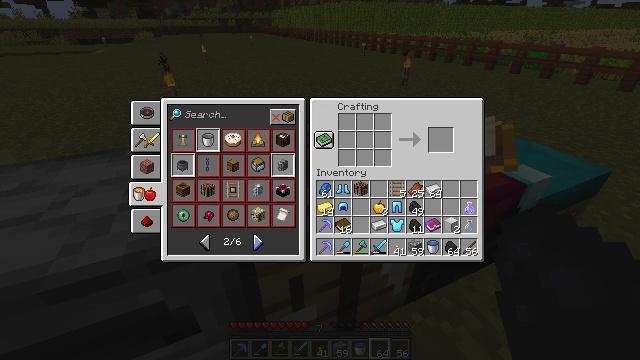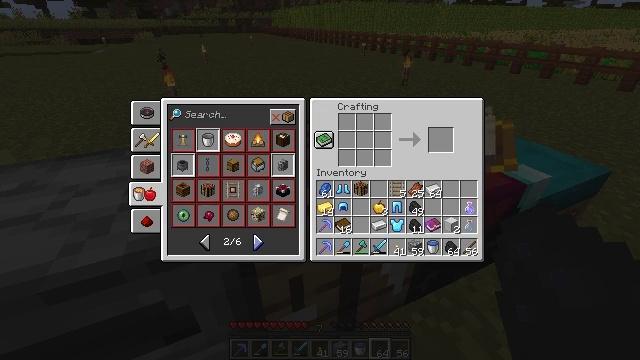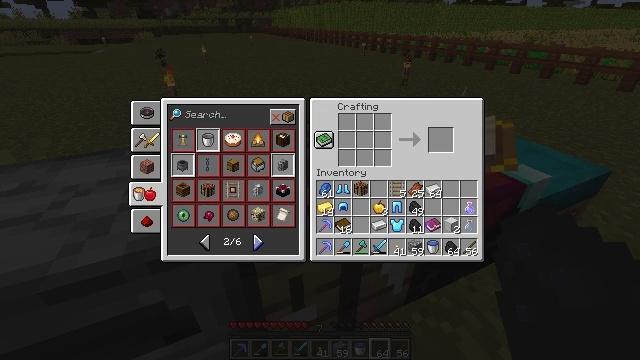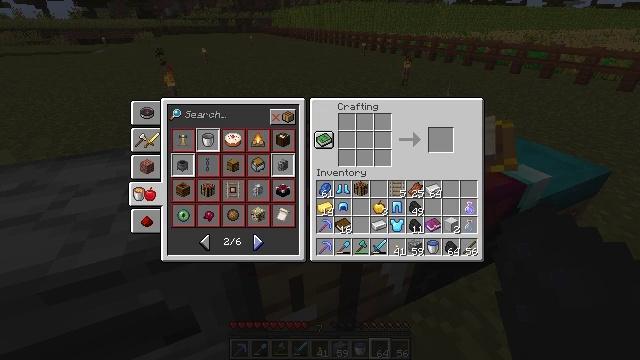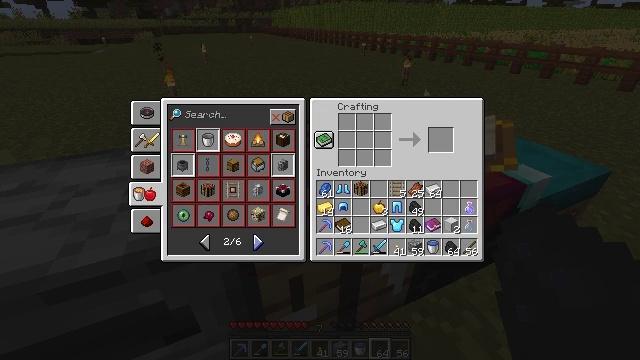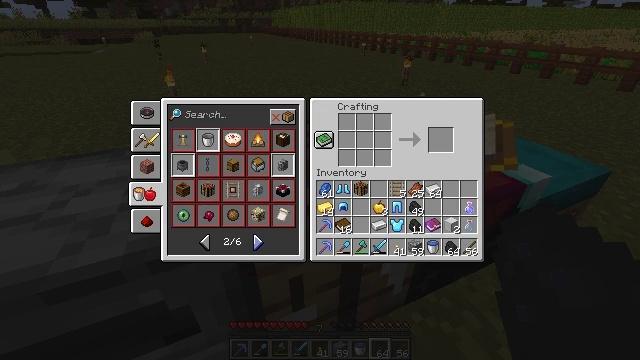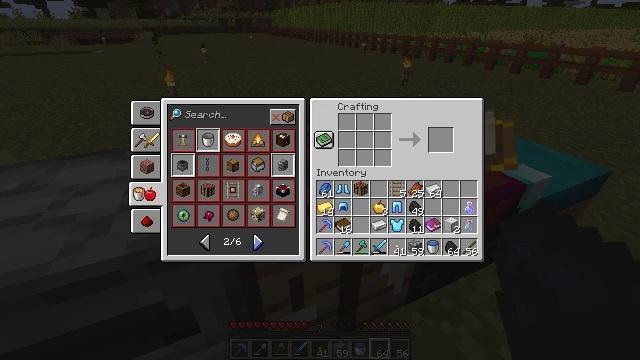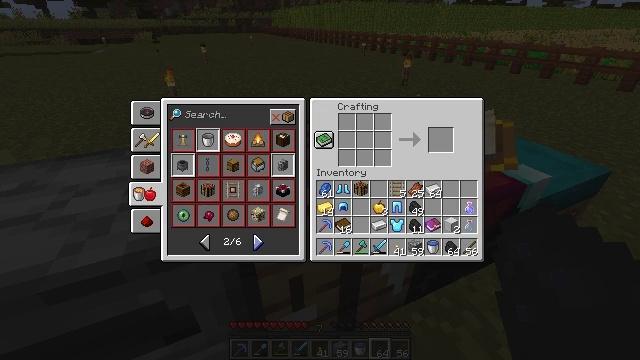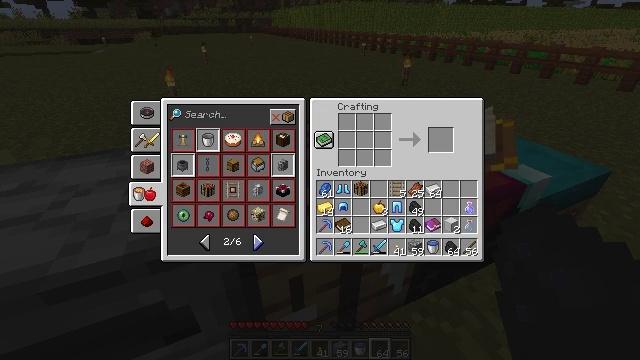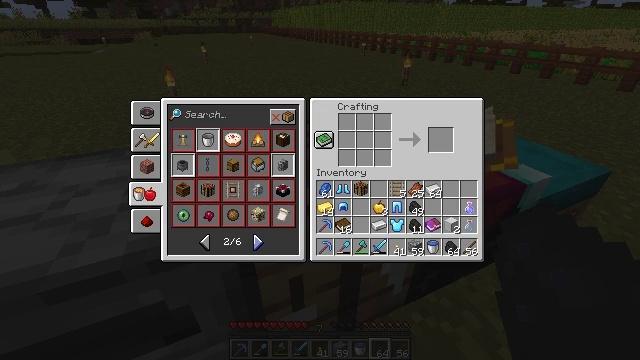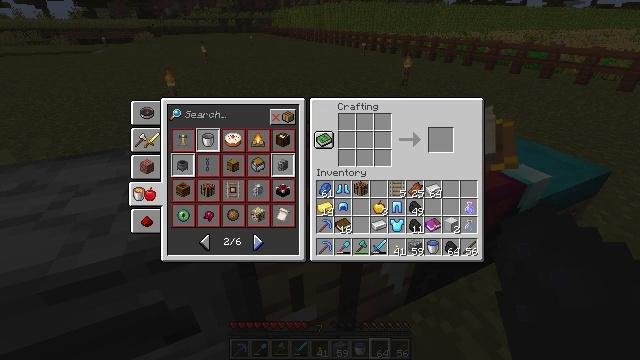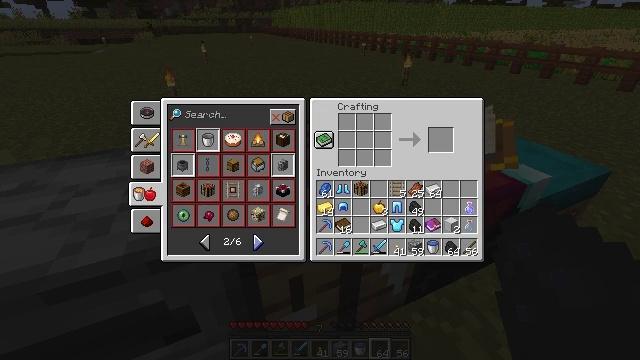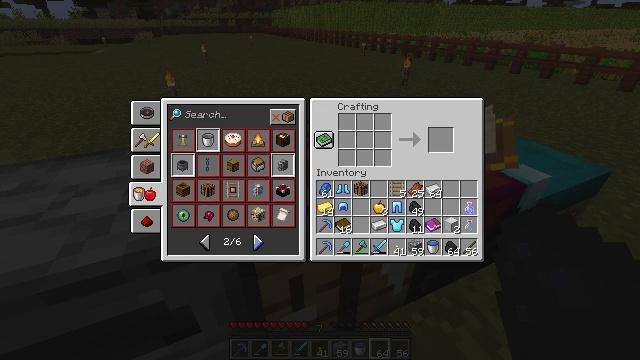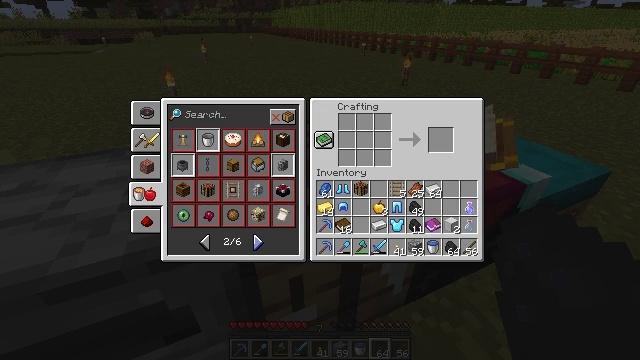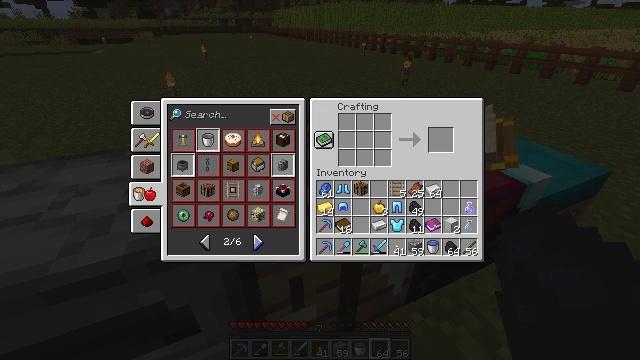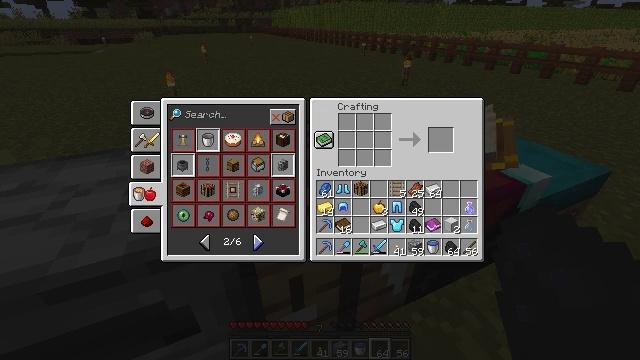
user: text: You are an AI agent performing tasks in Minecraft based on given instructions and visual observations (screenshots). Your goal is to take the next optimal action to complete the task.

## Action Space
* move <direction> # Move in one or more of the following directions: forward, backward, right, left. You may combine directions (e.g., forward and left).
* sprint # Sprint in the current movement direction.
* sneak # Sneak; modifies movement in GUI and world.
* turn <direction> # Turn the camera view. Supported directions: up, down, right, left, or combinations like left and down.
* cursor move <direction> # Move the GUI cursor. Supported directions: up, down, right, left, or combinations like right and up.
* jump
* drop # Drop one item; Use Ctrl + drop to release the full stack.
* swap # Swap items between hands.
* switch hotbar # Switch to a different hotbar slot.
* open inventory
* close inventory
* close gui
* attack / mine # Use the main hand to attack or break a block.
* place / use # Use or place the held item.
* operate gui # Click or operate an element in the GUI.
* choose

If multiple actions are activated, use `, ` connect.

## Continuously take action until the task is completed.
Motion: motion action
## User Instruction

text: Turn spider eye, mushroom, and sugar into a fermented spider eye.
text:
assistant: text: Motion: no_op
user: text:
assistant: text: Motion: no_op
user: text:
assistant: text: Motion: no_op
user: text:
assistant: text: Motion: no_op
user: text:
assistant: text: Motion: no_op
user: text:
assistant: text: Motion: no_op
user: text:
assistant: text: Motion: no_op
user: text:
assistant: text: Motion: no_op
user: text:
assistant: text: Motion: no_op
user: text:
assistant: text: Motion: no_op
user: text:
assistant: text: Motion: no_op
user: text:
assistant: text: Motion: no_op
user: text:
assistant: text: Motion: no_op
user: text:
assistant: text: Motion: no_op
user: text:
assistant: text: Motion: no_op
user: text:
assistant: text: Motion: no_op
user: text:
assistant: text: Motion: no_op
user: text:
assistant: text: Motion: no_op
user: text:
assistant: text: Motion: no_op
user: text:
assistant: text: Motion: no_op
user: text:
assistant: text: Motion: no_op
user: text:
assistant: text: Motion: no_op
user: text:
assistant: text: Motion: no_op
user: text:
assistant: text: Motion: no_op
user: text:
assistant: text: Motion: no_op
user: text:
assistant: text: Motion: no_op
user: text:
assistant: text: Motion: no_op
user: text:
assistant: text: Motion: no_op
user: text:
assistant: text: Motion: no_op
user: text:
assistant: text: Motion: no_op